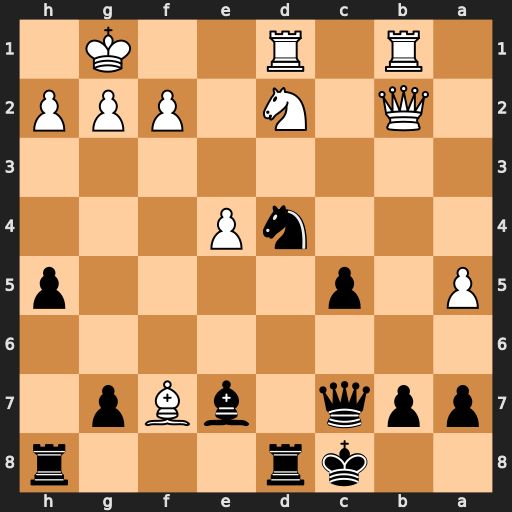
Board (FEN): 2kr3r/ppq1bBp1/8/P1p4p/3nP3/8/1Q1N1PPP/1R1R2K1
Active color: b
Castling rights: -
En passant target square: -
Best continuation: Bf6 Qa2 Ne2+